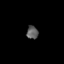
Tissue: skin
Cell type: Epithelial cells
Senescence score: 0.2356
Nuclear area (px): 150
Mean DAPI intensity: 91.813